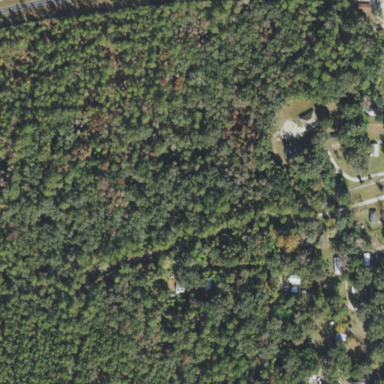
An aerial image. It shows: Mixed leaf woodland.